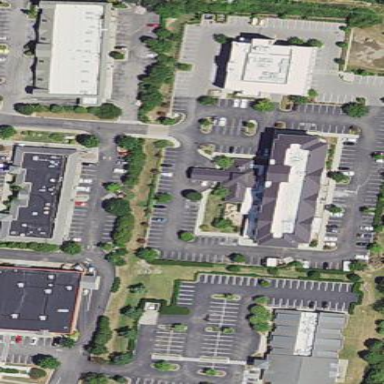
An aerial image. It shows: Hotel building.